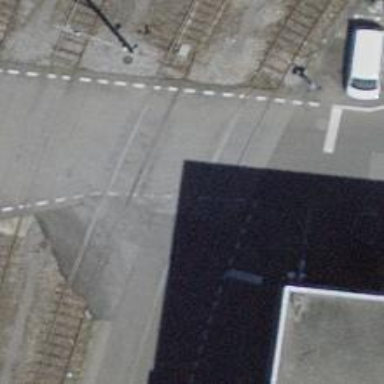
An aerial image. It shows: Level crossing along the railway.